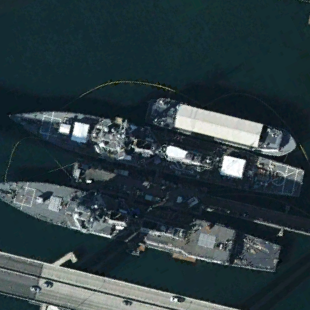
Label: destroyer